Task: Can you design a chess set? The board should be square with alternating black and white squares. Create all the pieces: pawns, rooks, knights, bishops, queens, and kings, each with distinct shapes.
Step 3008:
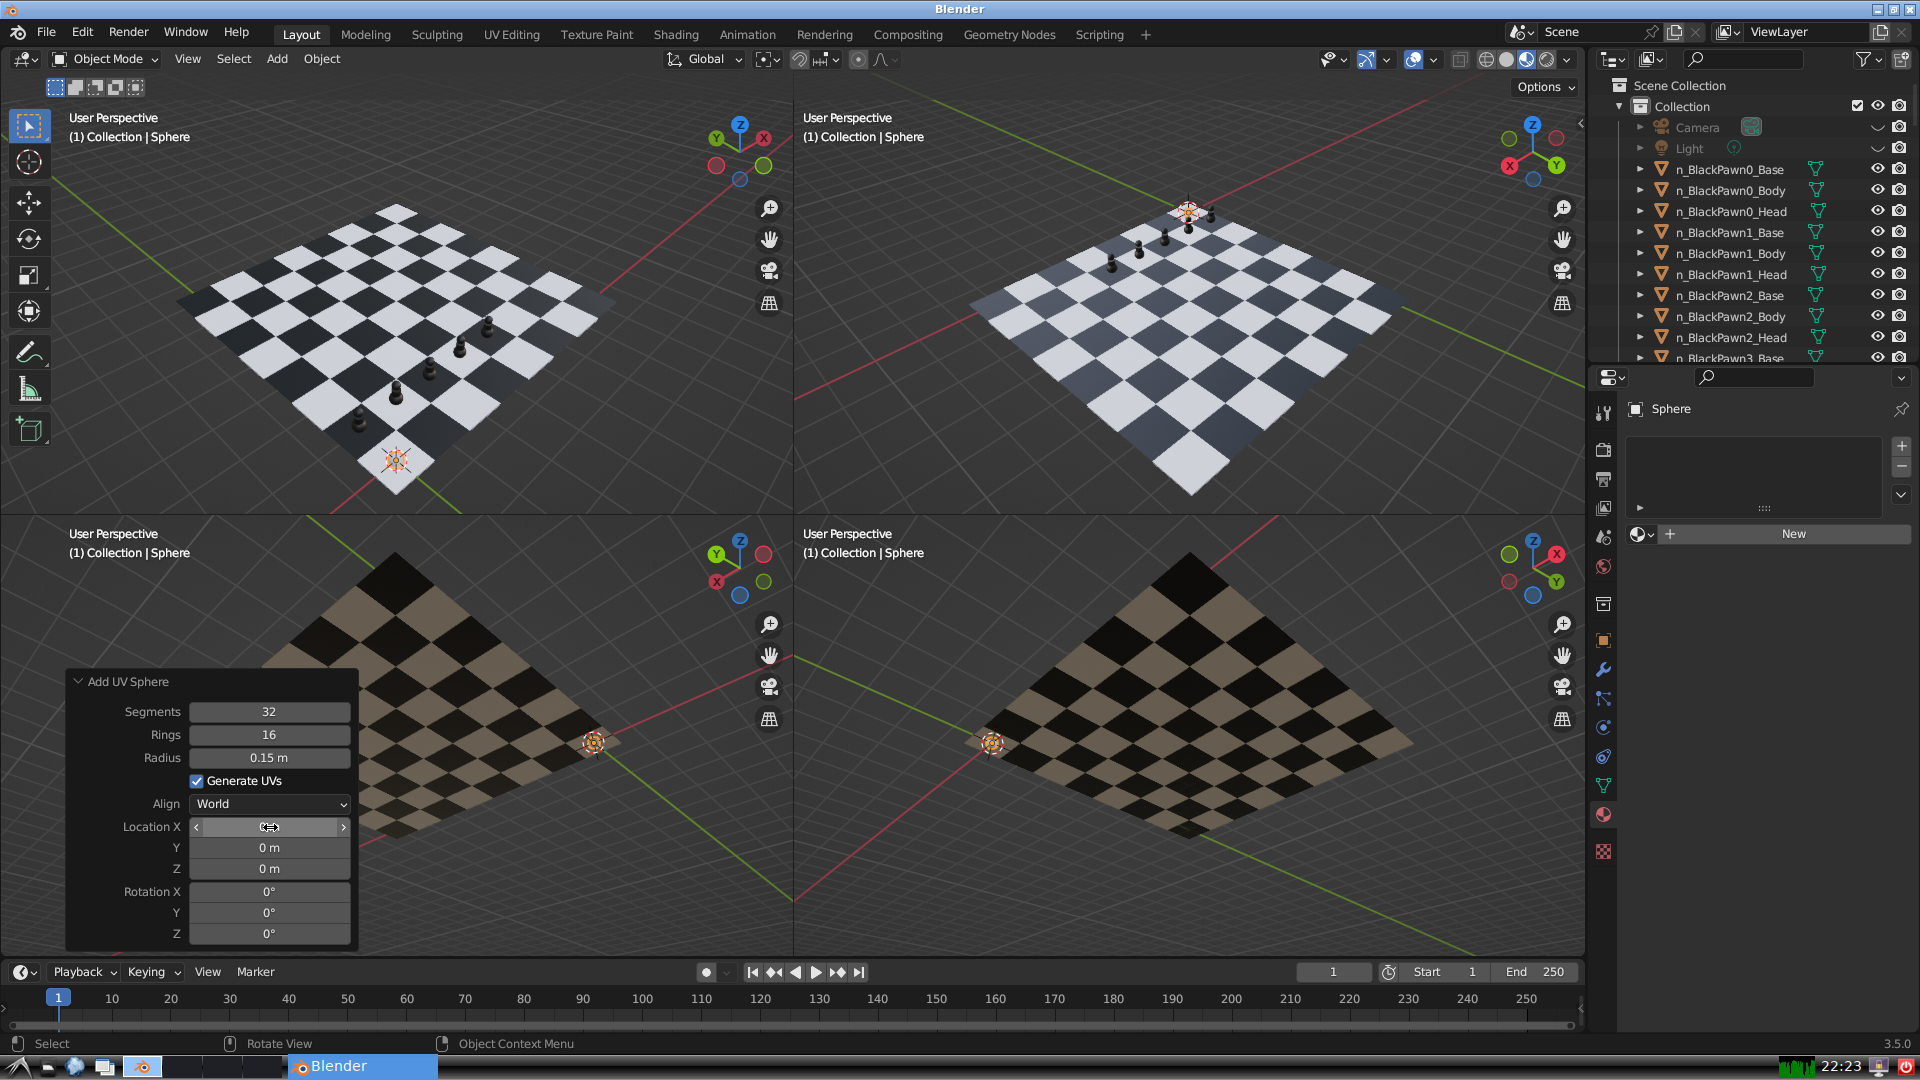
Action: click: no